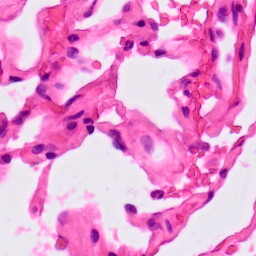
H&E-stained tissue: Lung